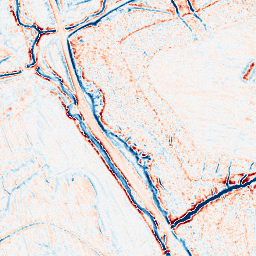
Category: edge_preserving
Decomposition family: bilateral
Decomposition parameters: d: 9
sigma_color: 75
sigma_space: 75
Upsampling method: lanczos
Upsampling parameters: scale: 4
Upsampling scale: 4